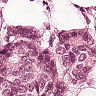
Metastatic tissue present: yes